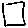
Label: square